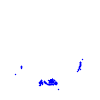
Particle: kaon